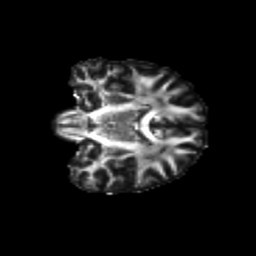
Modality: FA
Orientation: coronal
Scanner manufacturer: siemens
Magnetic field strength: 3 T
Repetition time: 9.2 s
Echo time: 0.084 s